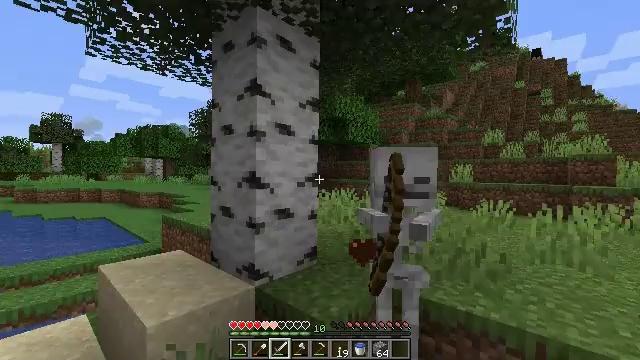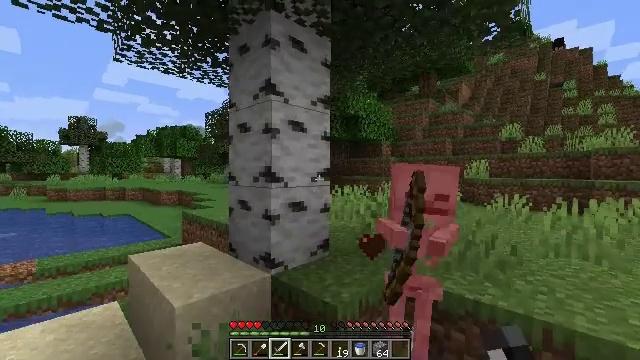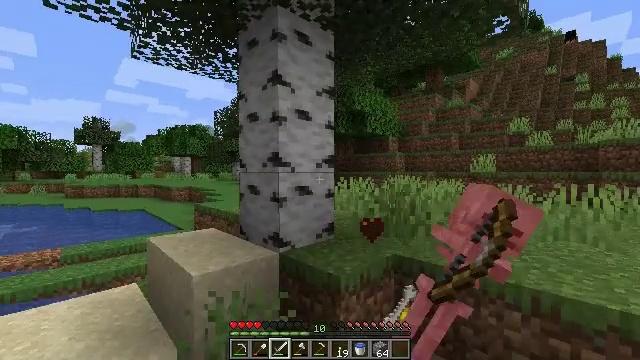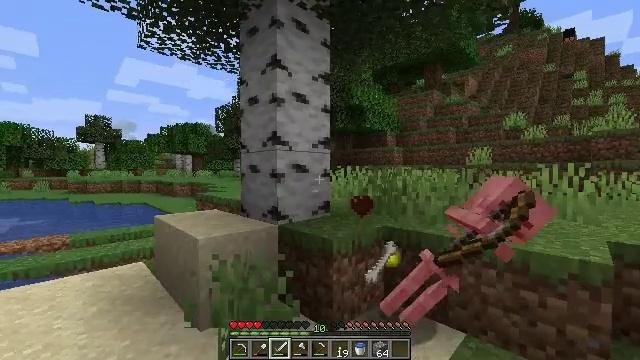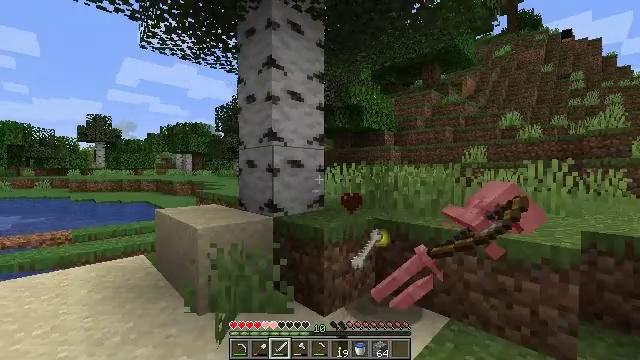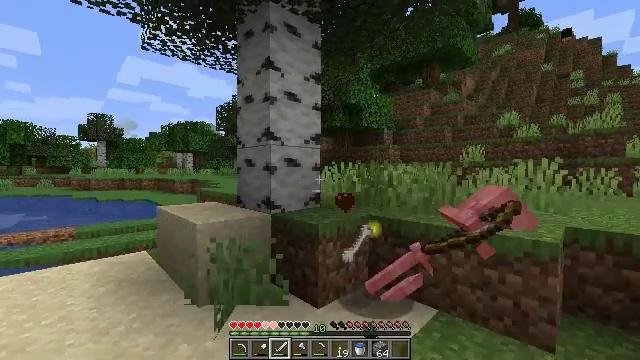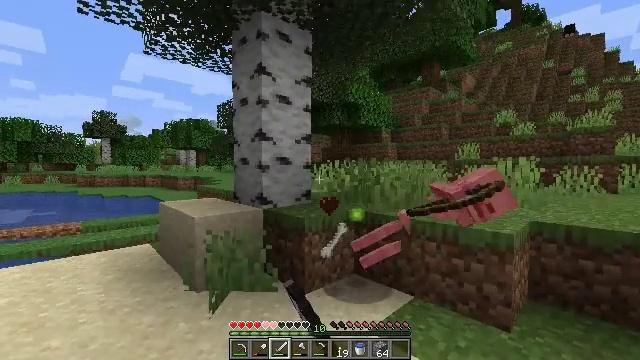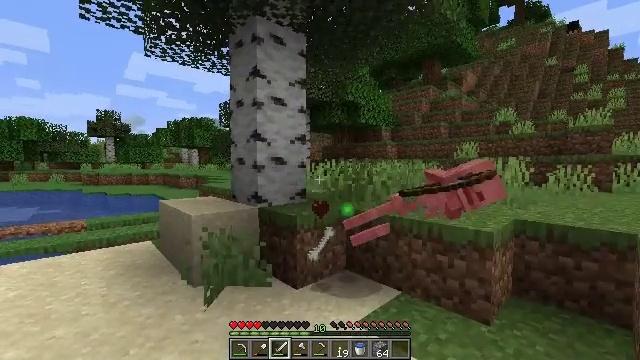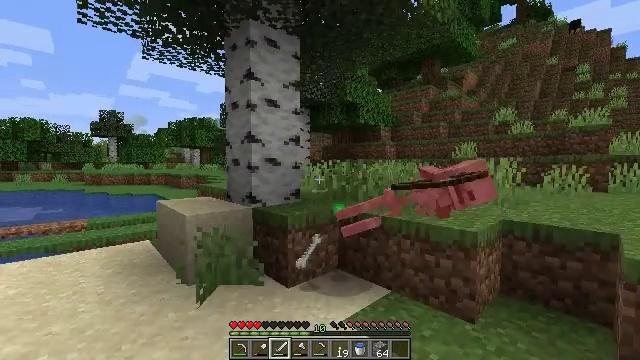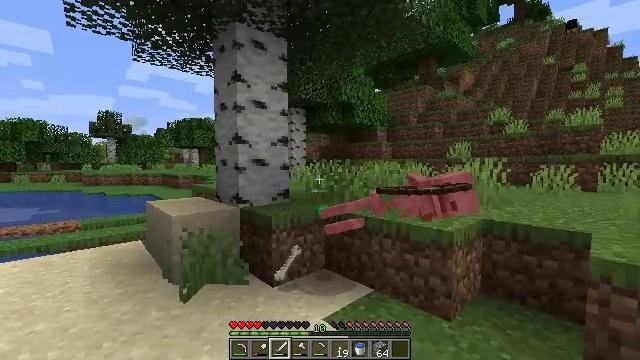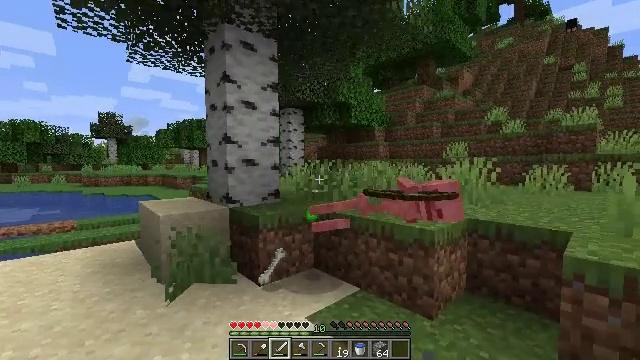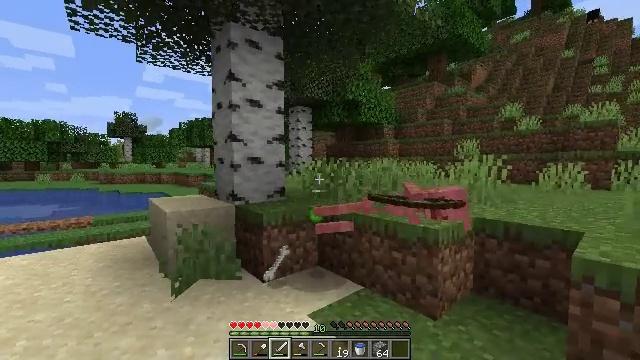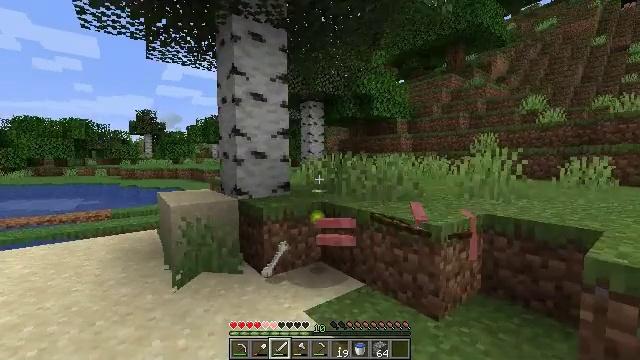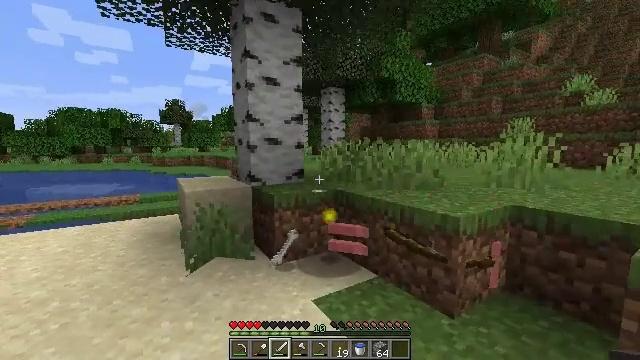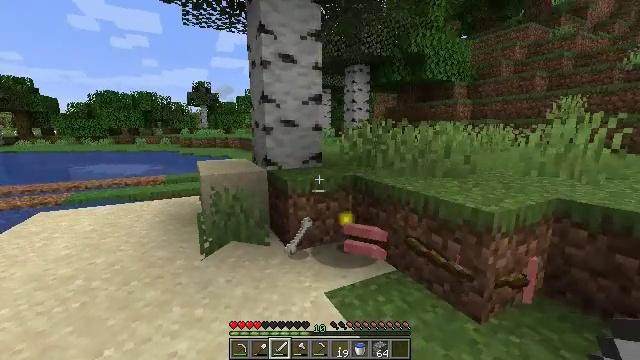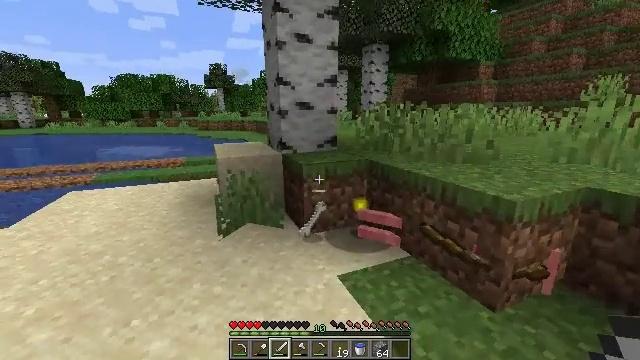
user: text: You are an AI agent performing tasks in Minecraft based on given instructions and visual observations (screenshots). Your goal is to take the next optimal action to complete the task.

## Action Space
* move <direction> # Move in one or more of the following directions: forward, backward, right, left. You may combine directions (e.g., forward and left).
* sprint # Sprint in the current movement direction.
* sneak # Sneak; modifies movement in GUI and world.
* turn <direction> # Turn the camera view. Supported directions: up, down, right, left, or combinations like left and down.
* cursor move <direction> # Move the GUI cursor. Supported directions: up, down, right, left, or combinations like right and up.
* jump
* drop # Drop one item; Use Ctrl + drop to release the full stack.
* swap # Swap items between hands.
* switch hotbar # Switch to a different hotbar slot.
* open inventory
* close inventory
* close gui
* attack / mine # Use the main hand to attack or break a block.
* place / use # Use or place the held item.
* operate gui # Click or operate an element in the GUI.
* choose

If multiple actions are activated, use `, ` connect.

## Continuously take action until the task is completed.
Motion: motion action
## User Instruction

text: Harvest sugar cane from the plant.
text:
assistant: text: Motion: move back and move right, turn left, attack / mine
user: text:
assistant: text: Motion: move back and move right, turn left, attack / mine
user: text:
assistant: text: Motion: move back and move right, attack / mine
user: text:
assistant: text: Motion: move back and move right
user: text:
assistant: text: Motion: move back and move right, attack / mine
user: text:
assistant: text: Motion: move back and move right, attack / mine
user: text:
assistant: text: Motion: move right, attack / mine
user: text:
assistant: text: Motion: move right
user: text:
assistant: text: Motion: move right
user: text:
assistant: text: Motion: move right
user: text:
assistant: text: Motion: move forward and move right, turn left
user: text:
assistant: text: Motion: move forward and move right, turn left and down
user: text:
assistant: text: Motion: move forward, turn left and down
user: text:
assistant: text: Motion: move forward, turn left and down
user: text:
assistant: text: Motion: move forward, turn left and down
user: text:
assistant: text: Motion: move forward, turn left and down
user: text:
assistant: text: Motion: move forward, turn left and down
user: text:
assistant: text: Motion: move forward
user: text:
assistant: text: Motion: move forward
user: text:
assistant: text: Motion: move forward
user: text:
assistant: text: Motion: move forward and move right
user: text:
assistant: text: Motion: move forward and move right
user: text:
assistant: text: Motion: move forward and move right, turn left
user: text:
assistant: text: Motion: move forward and move right, turn left
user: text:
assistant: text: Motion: move forward and move right, turn left
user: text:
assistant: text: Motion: move forward, turn left
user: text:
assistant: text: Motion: move forward, turn left
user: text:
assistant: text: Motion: move forward, turn left
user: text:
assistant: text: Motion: move forward, turn left
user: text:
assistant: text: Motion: move forward, turn left